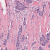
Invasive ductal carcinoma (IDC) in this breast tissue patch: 1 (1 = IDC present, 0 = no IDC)